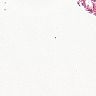
Metastatic tissue present: no